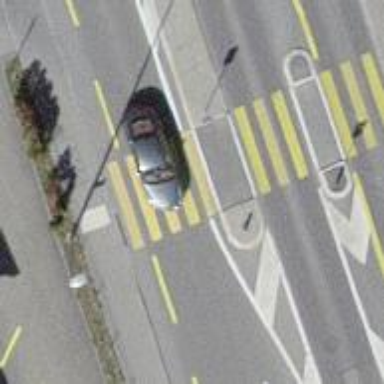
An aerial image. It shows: Uncontrolled crossing with pedestrian island.